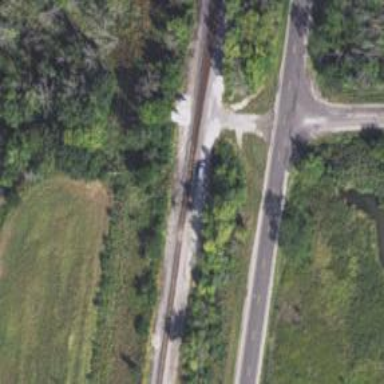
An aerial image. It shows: Railway track.